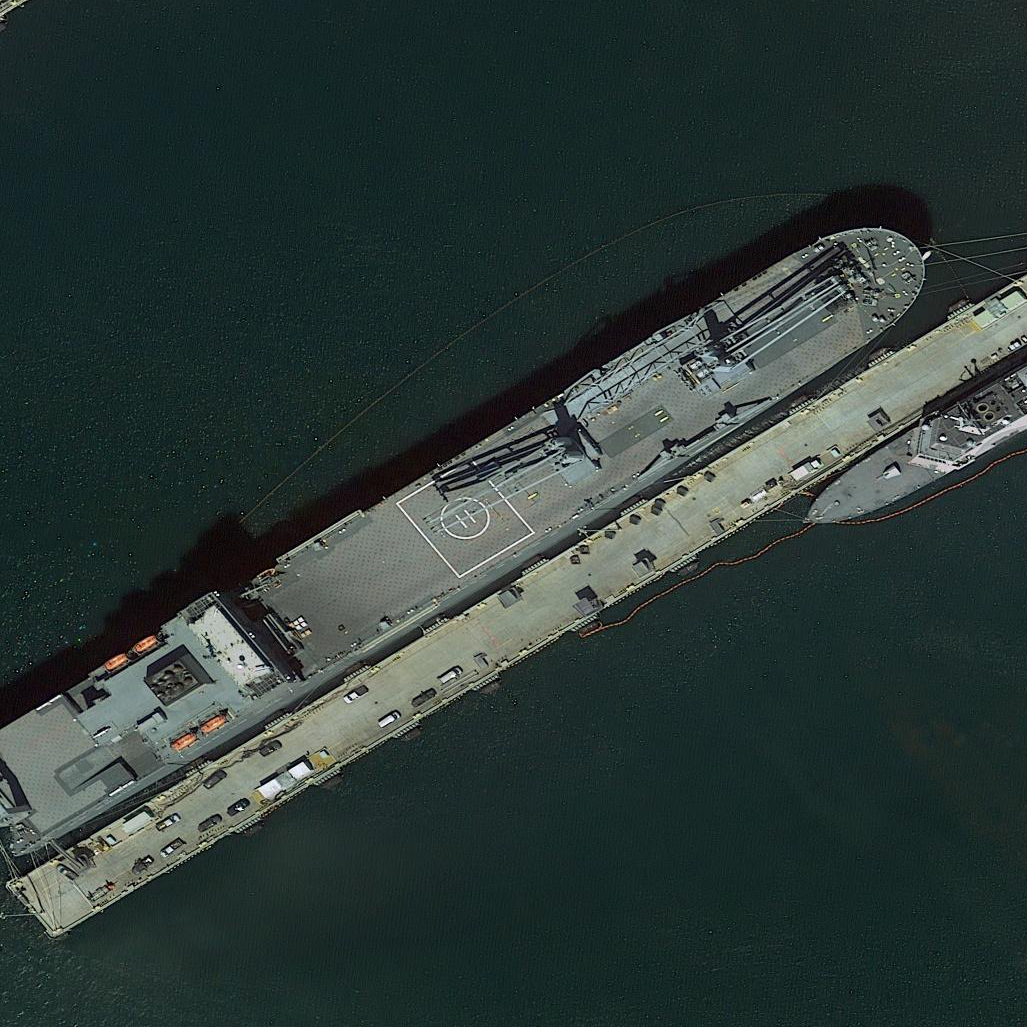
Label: Crane_ship